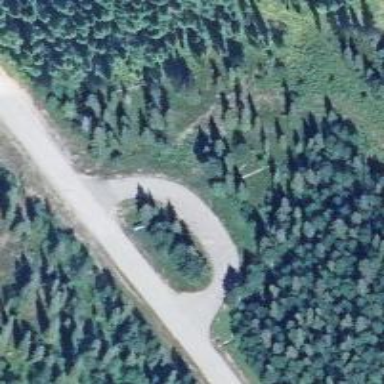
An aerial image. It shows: Asphalt surface at rest area.